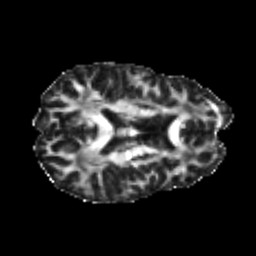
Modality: FA
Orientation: axial
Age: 26
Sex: male
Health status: healthy
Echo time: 0.074 s